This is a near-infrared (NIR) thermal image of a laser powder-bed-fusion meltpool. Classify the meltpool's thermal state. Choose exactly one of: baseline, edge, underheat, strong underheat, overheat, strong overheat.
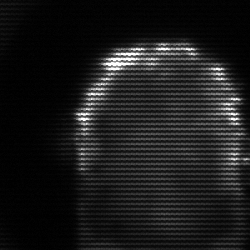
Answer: baseline